Chest X-ray. View position: PA
Patient age: 42
Patient sex: F
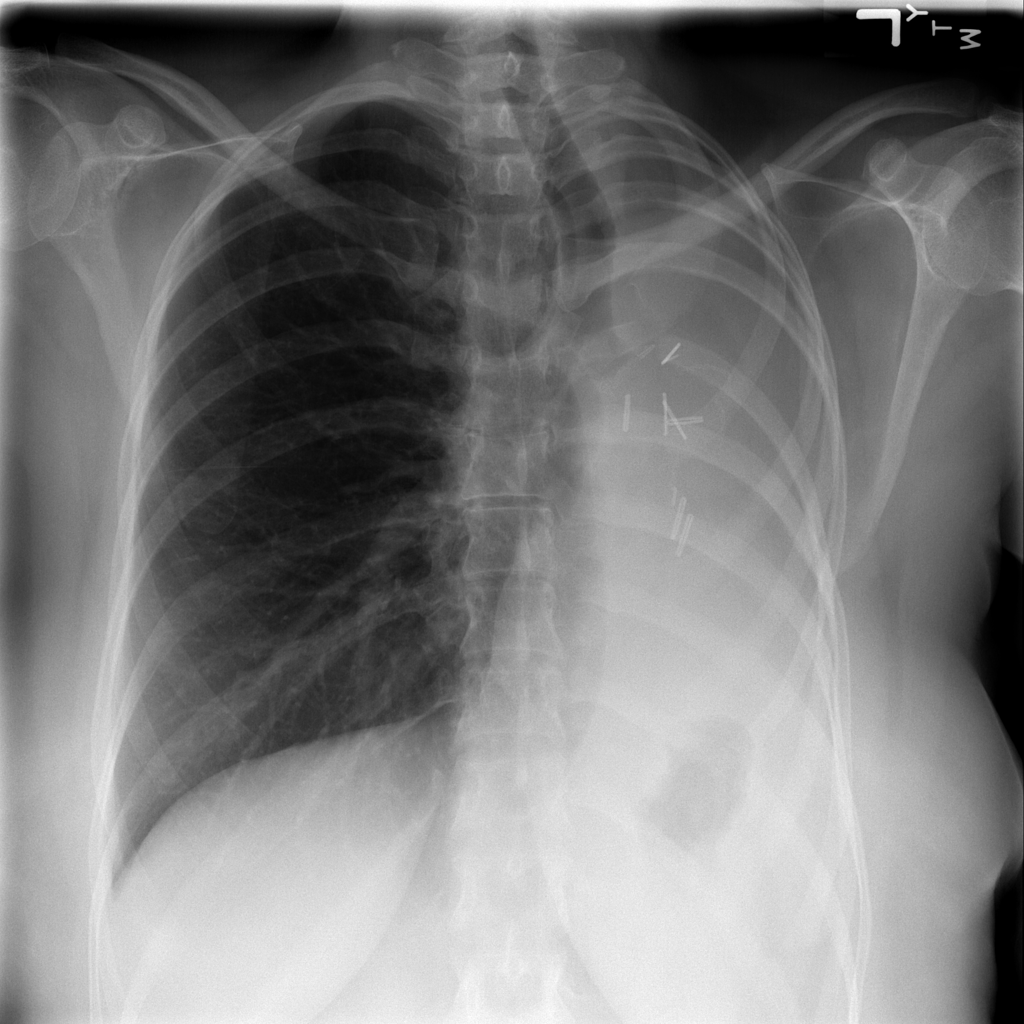
Finding: Pneumothorax